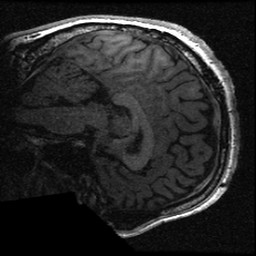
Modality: T1w
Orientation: sagittal
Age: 47
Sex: male